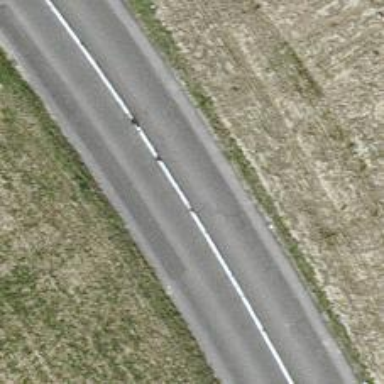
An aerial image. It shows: Tertiary road.